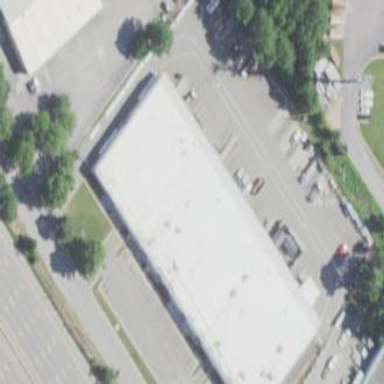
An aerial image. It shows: Commercial building.